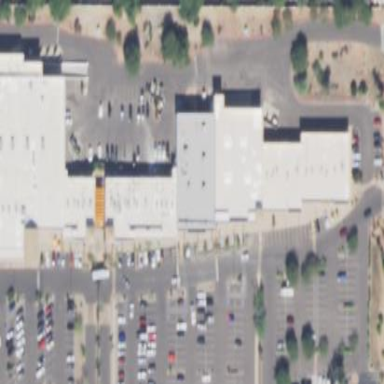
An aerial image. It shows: Retail building.